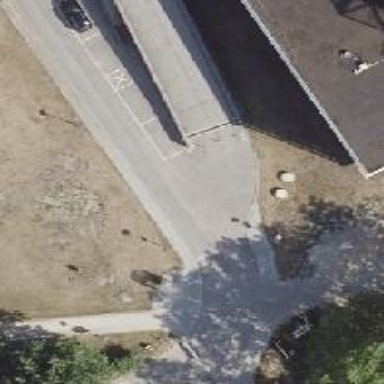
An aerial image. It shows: Service road with bridge that includes ramp.